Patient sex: M
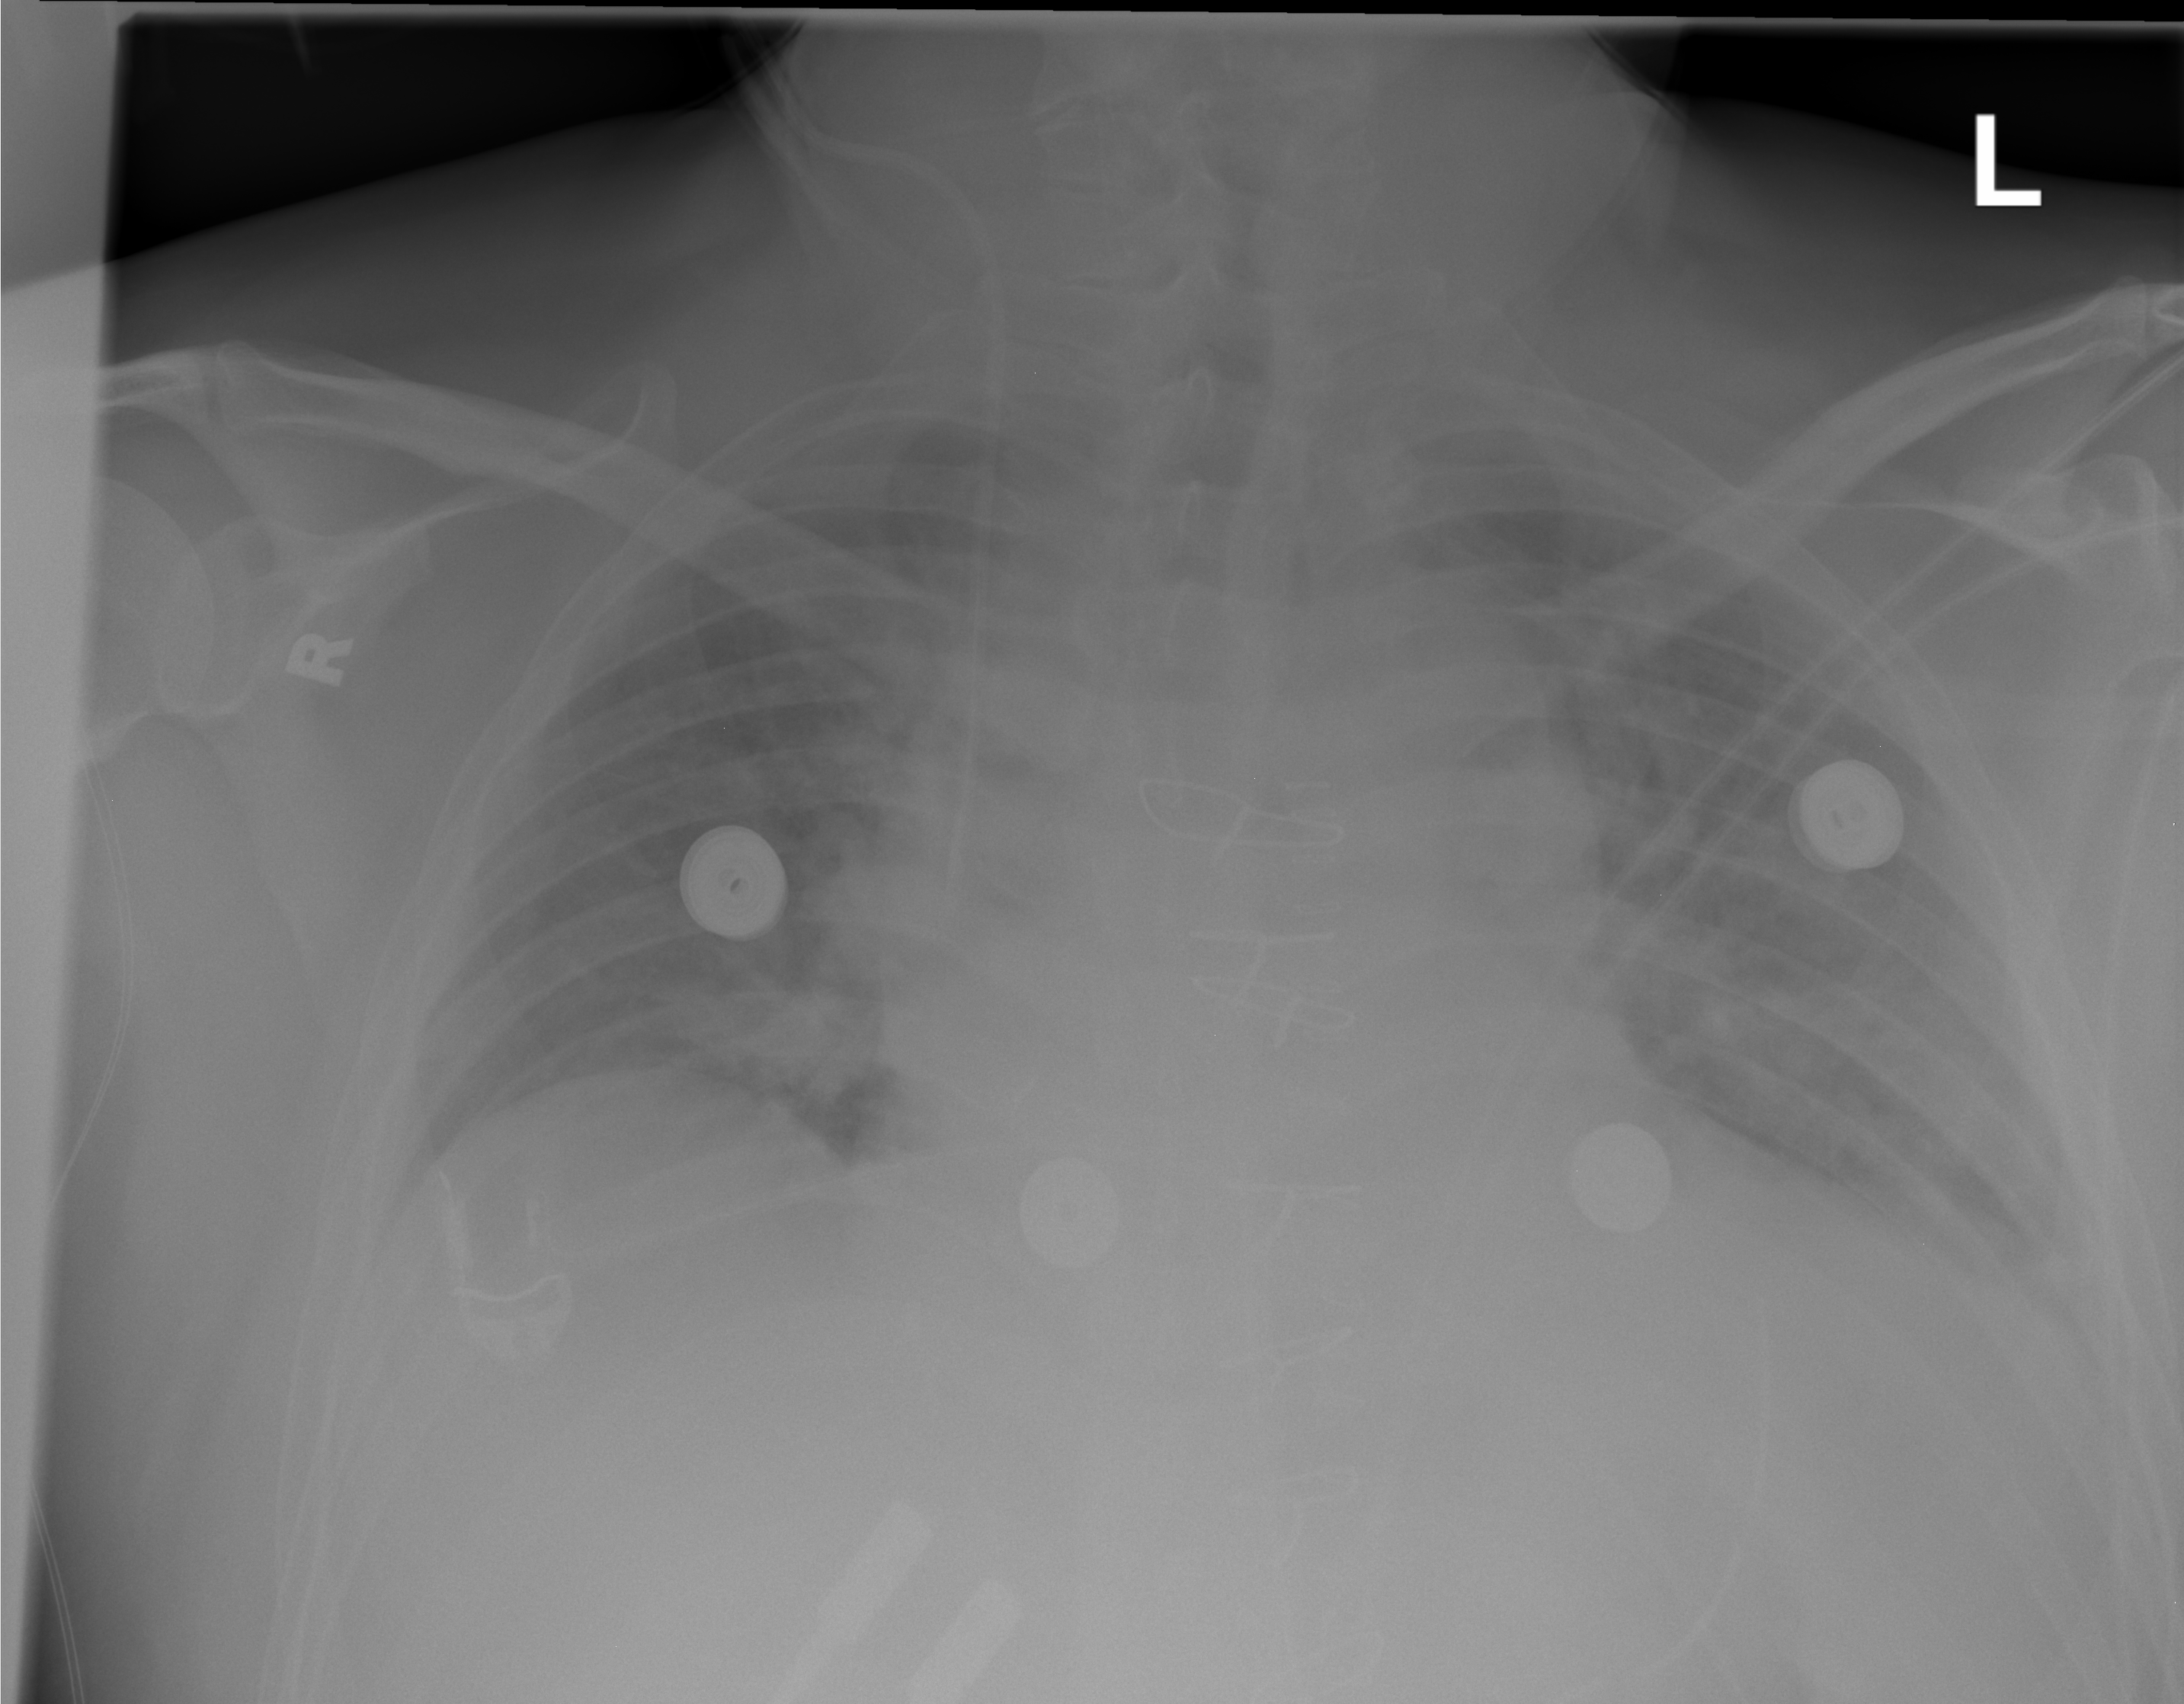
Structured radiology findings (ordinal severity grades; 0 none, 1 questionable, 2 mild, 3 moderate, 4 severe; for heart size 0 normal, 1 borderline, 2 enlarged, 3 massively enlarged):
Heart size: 0
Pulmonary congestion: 1
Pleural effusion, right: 0
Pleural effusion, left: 0
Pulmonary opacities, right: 0
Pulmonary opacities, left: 0
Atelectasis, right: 0
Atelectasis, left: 2